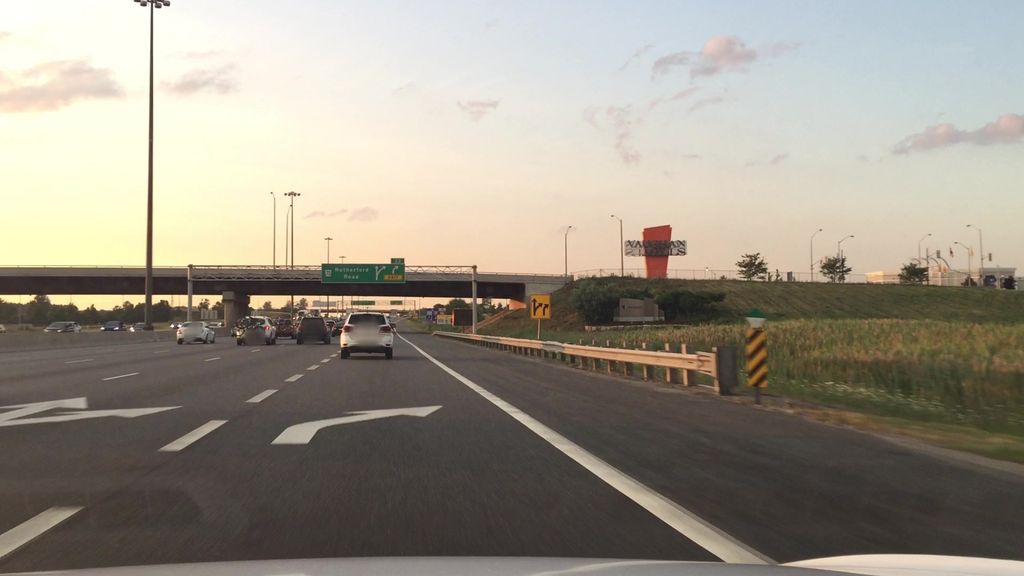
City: toronto